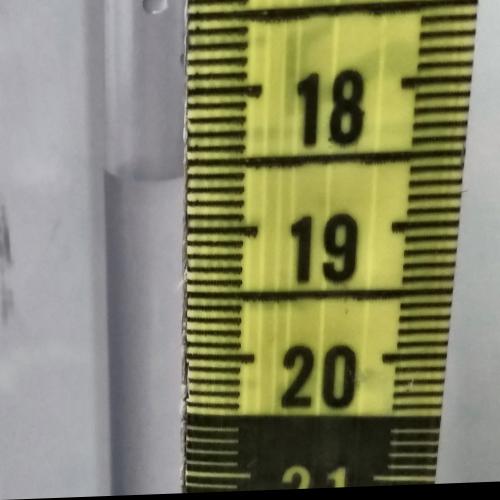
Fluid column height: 18.6 cm